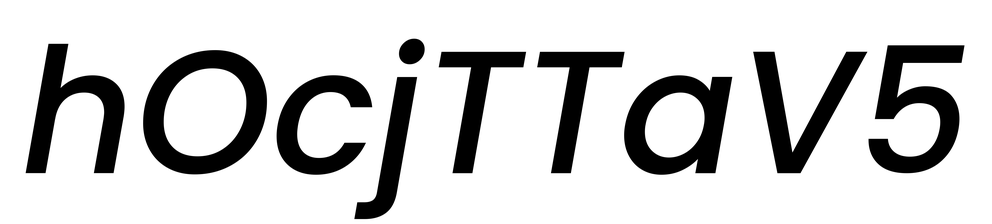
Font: Poppins-MediumItalic